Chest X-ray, PA view. Patient: 52 years old, sex M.
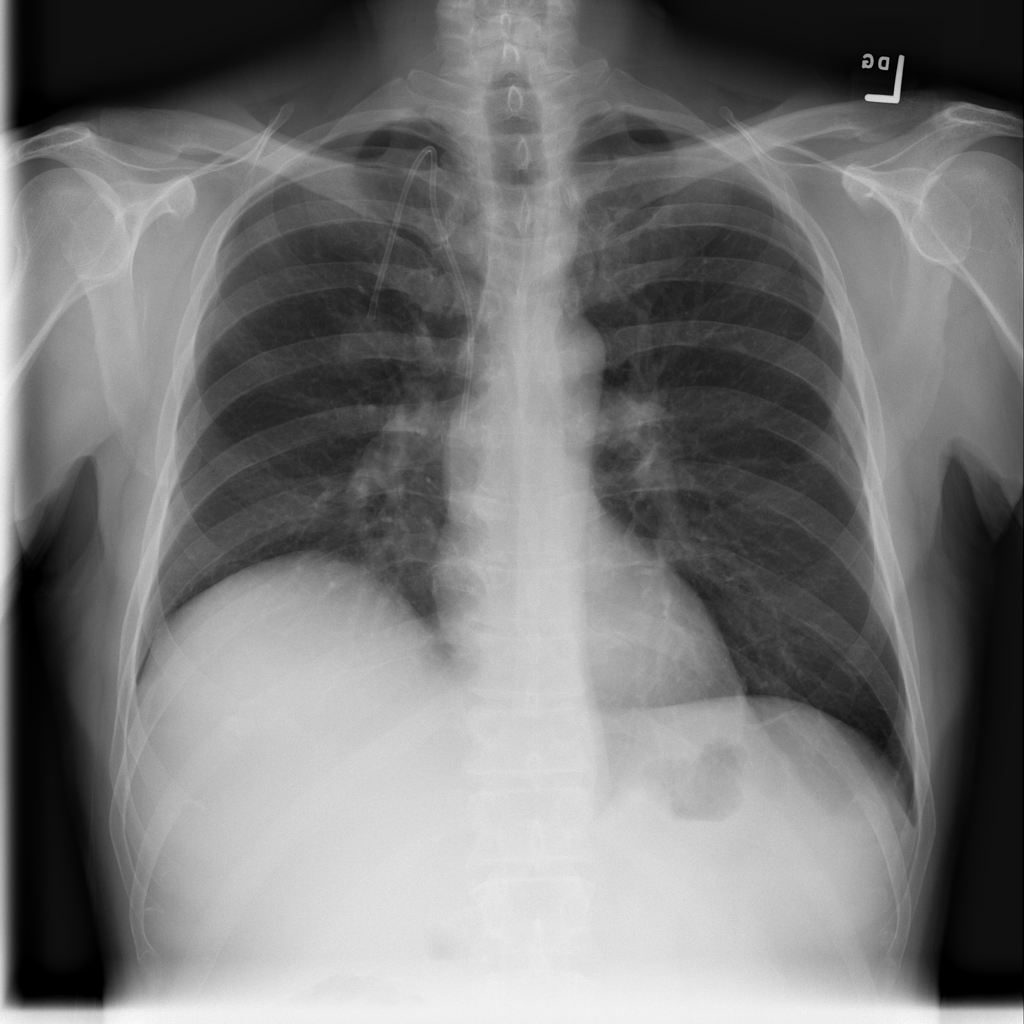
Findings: No Finding